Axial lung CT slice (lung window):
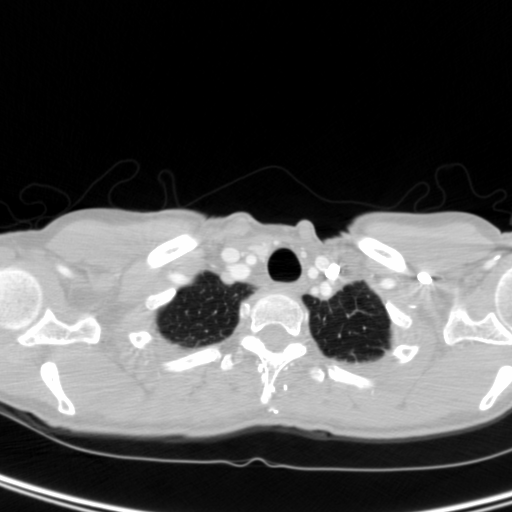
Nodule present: no